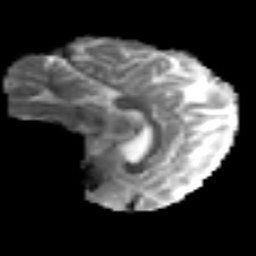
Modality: MD
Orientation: sagittal
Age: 34
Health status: ill
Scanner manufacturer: philips
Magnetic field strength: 3 T
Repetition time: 9 s
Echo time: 0.127 s